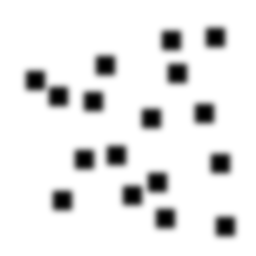
Squares: 17
Triangles: 0
Stars: 0
Total shapes: 17